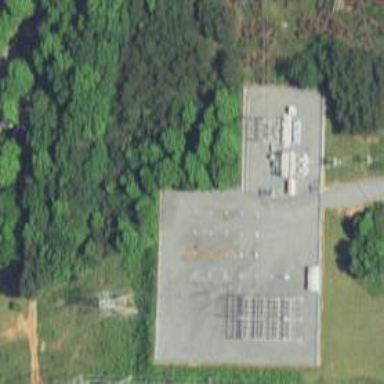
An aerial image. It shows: Distribution power substation secured by fence.